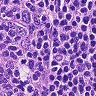
Metastatic tissue present: no